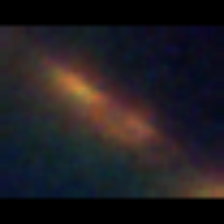
Taxon: Pennate
Group: Diatoms